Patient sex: M
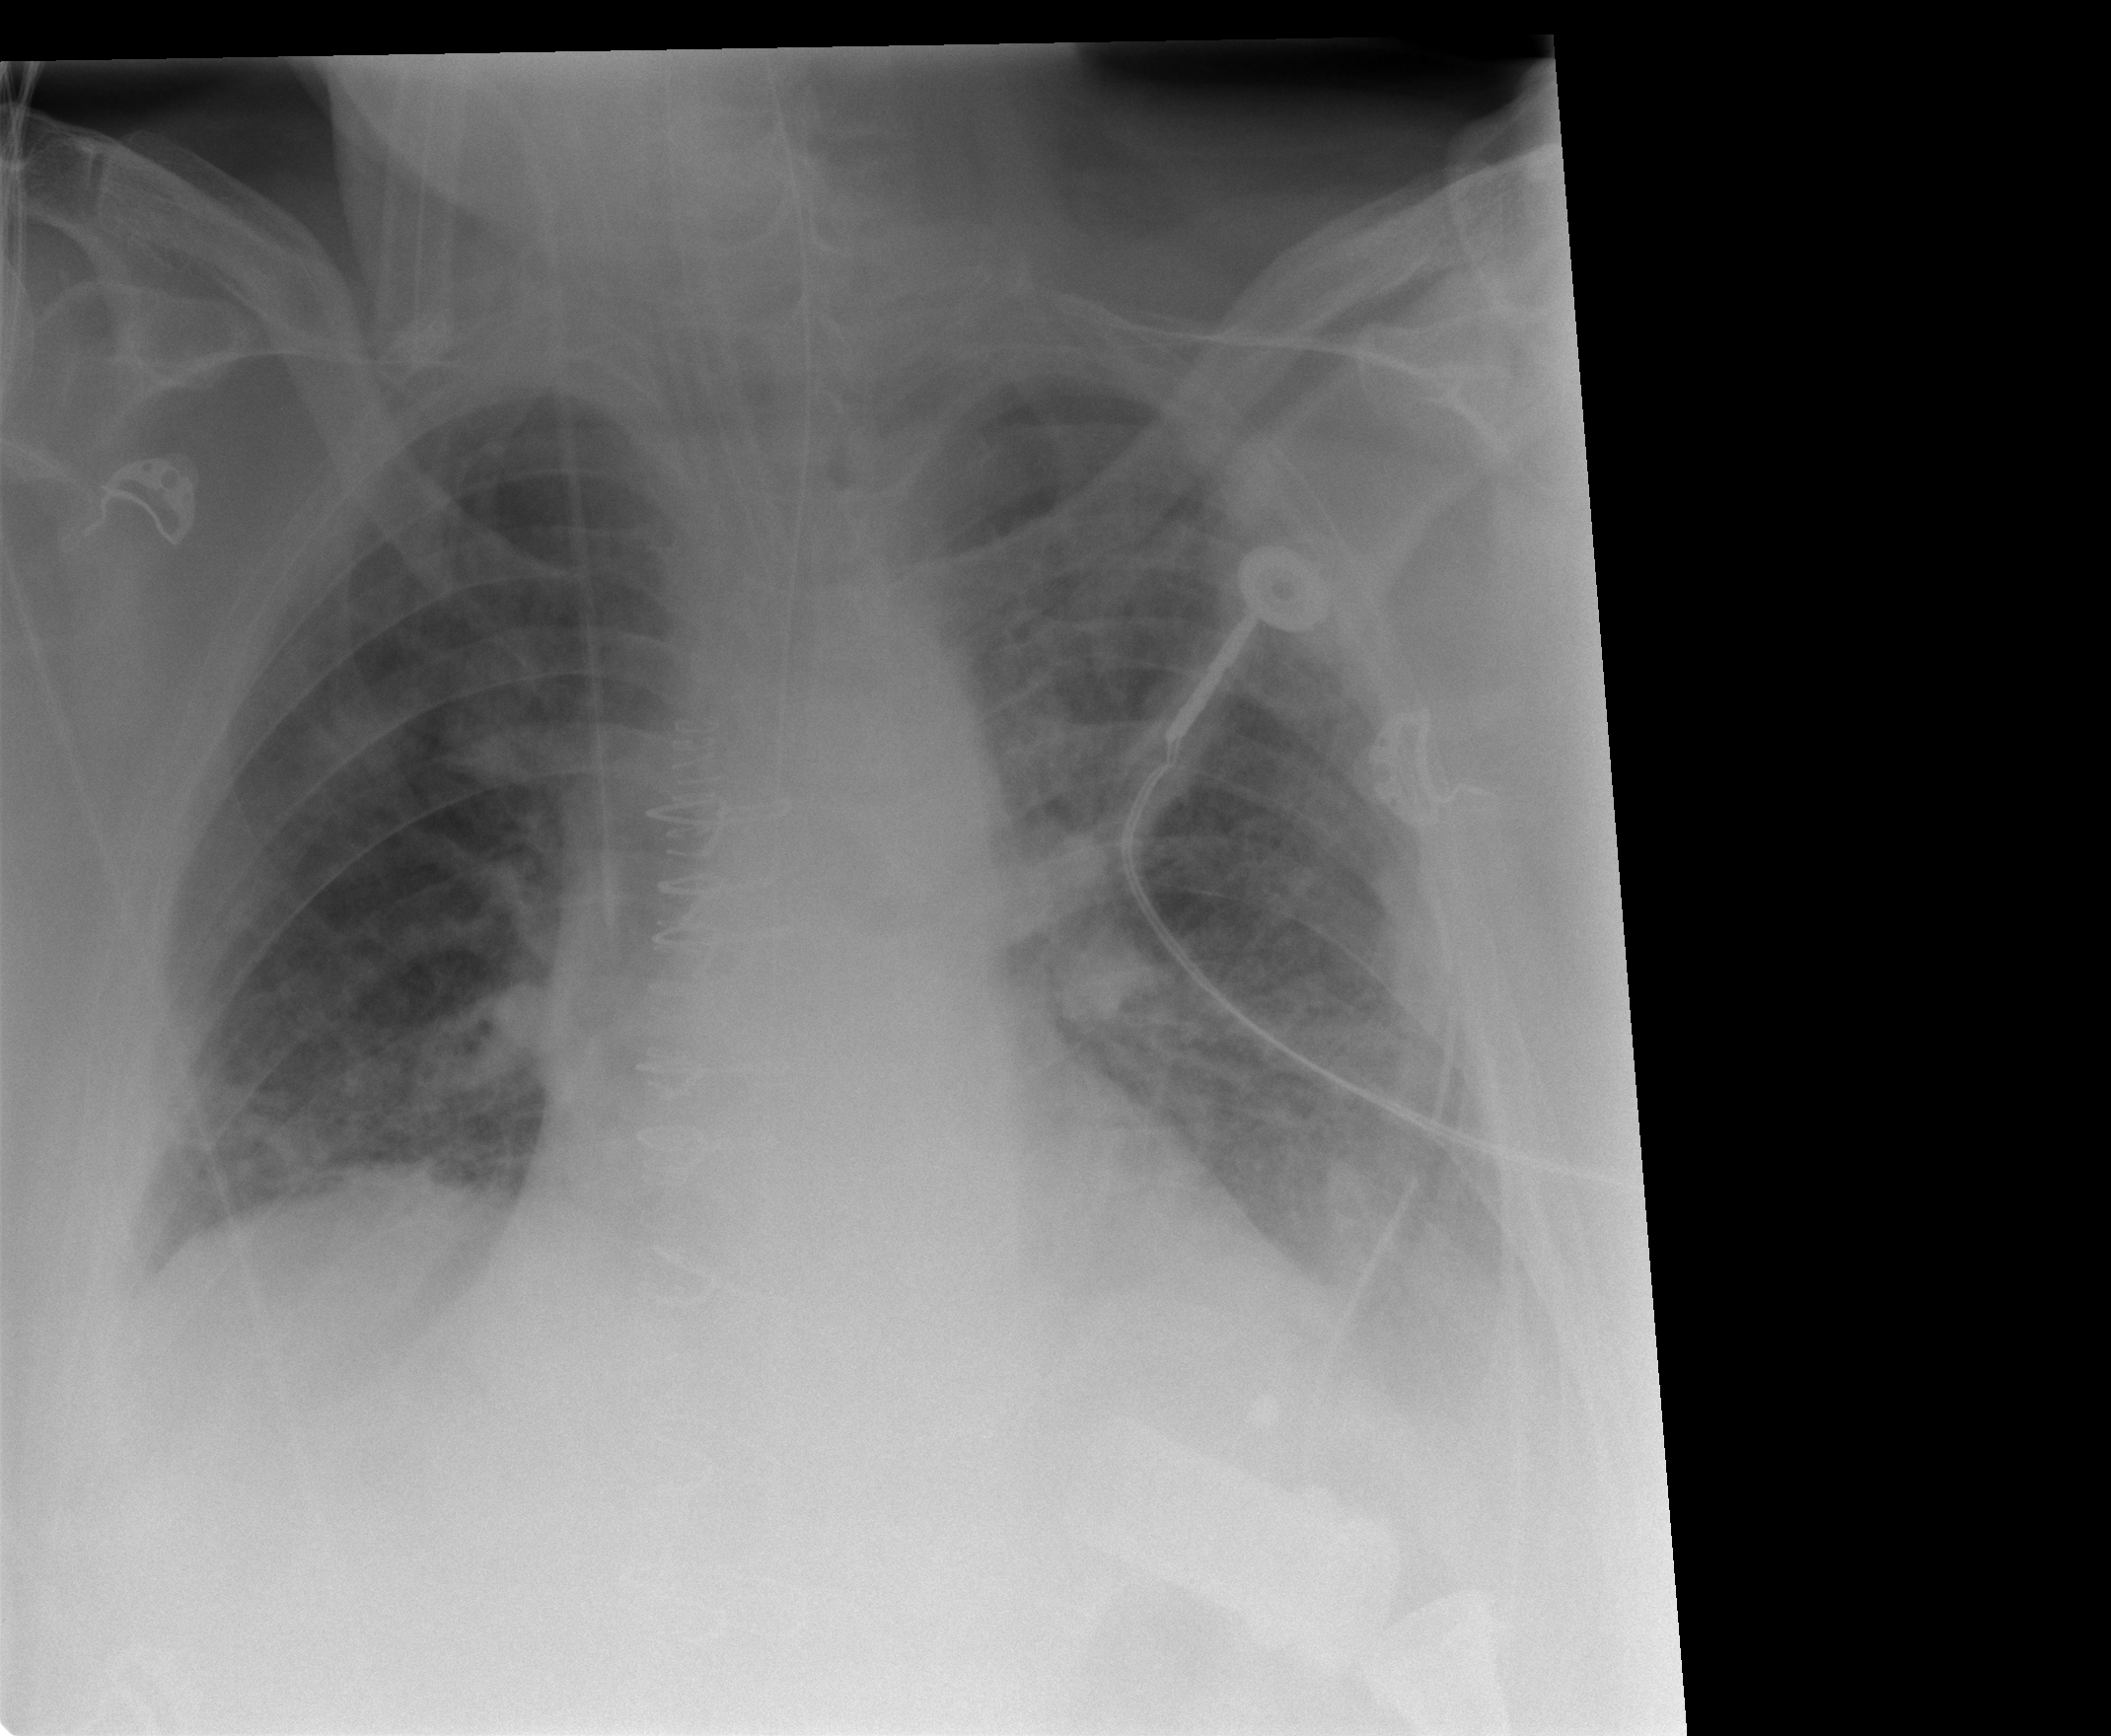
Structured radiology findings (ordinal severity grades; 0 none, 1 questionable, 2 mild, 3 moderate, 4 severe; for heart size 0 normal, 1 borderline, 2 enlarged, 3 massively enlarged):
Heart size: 0
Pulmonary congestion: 3
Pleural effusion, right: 0
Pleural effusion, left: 2
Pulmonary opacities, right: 2
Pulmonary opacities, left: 2
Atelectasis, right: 2
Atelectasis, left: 2